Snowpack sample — Loveland Pass, Silver Plume, Colorado, USA (1/12/25, 11:40 AM MST)
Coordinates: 39.66, -105.88
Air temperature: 7 °F
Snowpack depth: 140 cm
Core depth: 10 cm
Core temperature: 41 °F
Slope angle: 11°, slope face: 30°
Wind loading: high
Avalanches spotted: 2
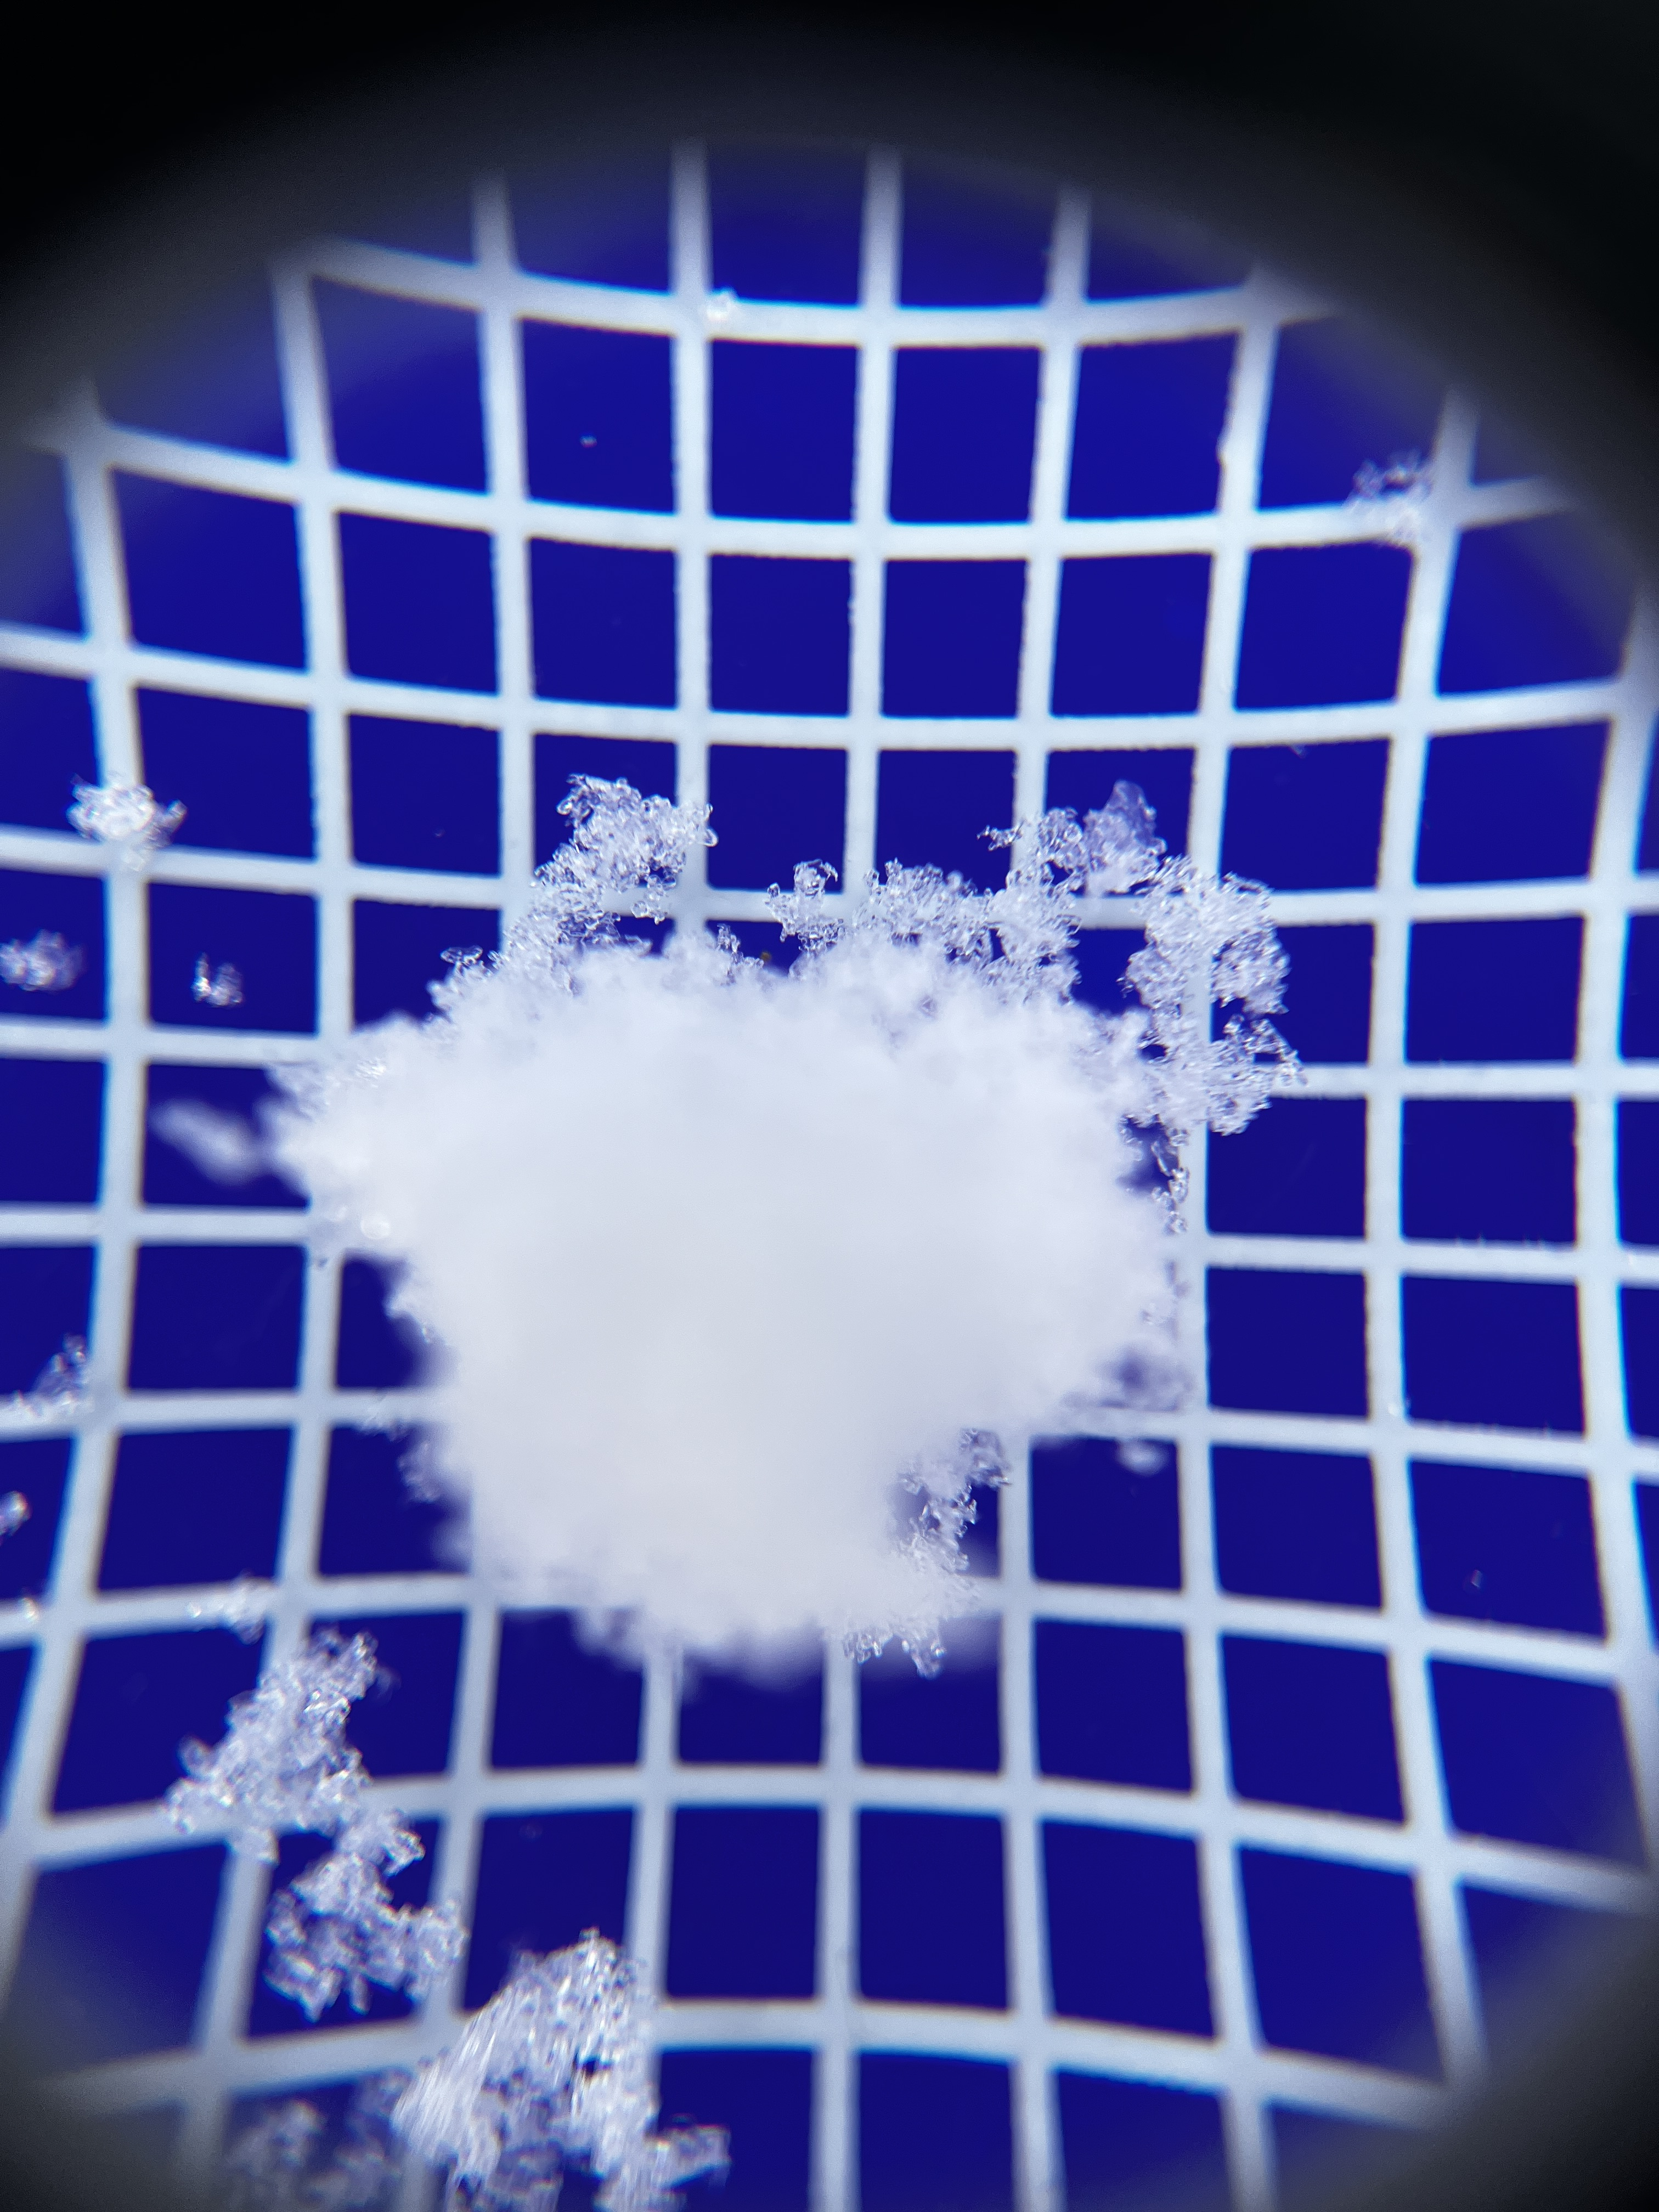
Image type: magnified_profile
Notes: Pilot using slightly modified coring method that took too large segment for snow profile picturing, advised not to use in higher level models. Two avalanche on south face nearby, partially cloudy with light snow in the last 24 hours. Lots of wind loading on eastern features.